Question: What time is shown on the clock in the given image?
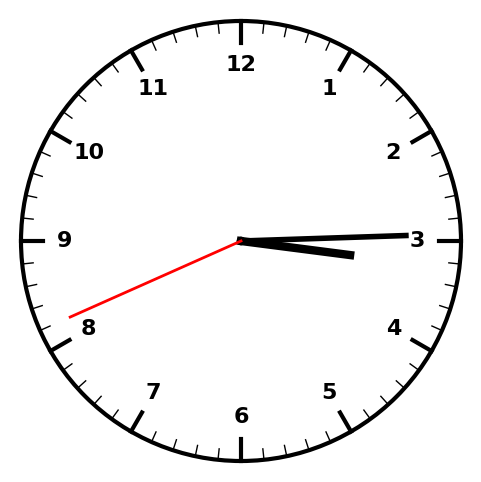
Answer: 03:14:41